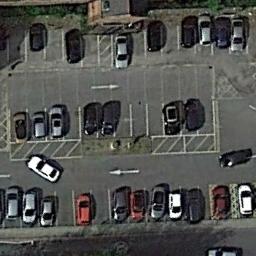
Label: parking_lot